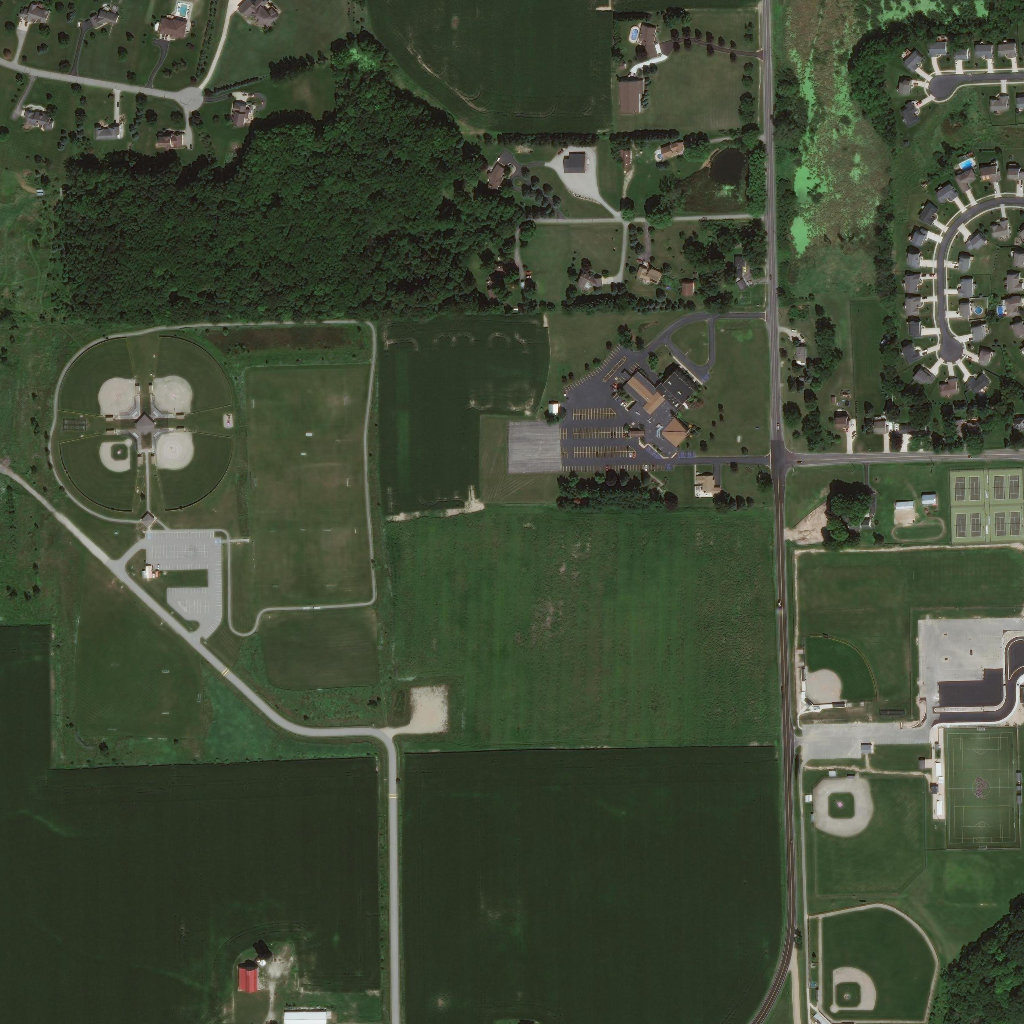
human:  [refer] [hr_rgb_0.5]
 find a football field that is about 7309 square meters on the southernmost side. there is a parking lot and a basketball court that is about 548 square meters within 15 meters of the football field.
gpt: <box>[[92, 71, 98, 82, 0]]</box>